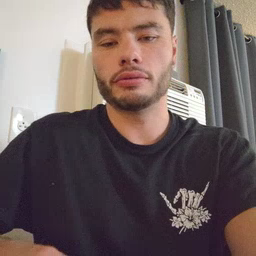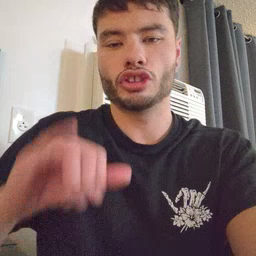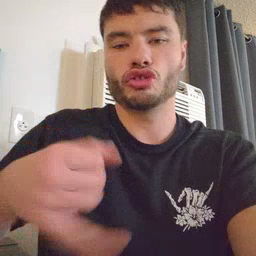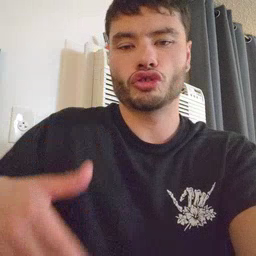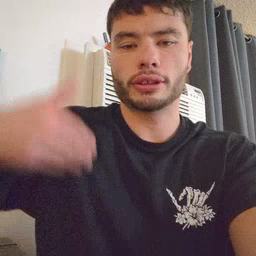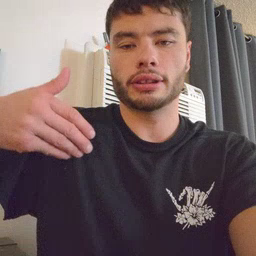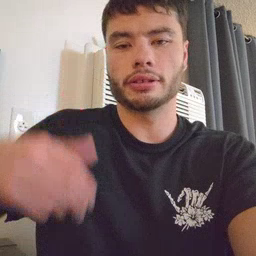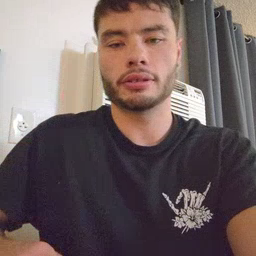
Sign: jeans